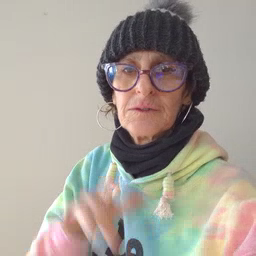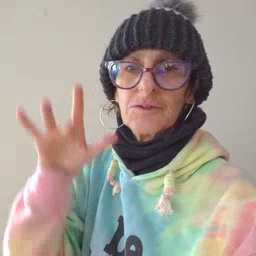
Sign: touch